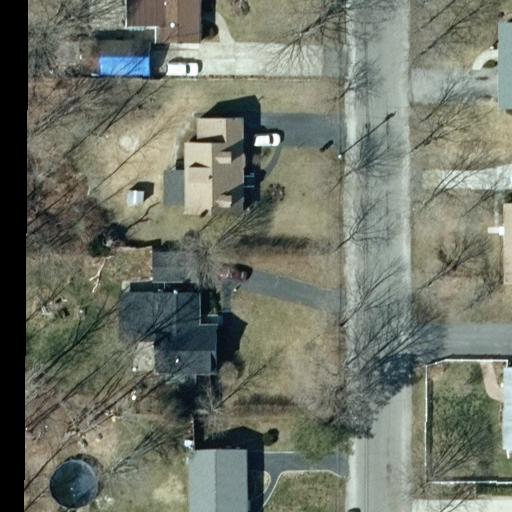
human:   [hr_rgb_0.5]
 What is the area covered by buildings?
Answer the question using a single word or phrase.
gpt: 1015m2

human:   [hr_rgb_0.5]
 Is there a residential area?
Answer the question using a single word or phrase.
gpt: yes

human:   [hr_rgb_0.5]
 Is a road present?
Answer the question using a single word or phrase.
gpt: yes

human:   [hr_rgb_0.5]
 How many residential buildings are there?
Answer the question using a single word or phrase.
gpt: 8

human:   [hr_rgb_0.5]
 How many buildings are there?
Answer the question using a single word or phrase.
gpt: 8

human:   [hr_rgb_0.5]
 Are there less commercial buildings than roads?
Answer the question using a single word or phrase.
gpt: yes

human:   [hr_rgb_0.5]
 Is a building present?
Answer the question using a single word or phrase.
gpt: yes

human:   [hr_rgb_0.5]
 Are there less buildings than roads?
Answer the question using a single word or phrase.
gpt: no

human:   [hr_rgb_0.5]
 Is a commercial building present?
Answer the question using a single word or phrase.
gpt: no

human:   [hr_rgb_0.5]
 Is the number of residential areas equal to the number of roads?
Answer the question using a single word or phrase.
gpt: yes

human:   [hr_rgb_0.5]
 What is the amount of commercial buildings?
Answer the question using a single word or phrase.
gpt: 0

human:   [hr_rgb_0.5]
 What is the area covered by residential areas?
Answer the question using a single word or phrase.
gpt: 4525m2

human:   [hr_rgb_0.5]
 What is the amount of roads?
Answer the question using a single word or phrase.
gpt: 1

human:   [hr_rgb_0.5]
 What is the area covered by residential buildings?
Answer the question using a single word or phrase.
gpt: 1015m2

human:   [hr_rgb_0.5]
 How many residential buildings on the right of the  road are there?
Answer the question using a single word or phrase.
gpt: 3

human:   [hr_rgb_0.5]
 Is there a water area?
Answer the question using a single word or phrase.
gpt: no

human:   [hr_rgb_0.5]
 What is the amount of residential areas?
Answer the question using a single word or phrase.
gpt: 1

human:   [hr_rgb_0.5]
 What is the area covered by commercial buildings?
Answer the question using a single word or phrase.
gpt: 0m2

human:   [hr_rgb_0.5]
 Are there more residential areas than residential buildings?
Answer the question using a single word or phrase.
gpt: no

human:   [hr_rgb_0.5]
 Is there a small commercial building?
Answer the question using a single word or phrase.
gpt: no

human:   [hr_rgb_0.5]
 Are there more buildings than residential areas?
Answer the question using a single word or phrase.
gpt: yes

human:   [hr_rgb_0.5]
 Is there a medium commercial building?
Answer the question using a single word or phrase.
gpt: no

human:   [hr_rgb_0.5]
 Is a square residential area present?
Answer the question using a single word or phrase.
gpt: no

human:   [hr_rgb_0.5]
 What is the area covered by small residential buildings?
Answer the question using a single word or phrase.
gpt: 121m2

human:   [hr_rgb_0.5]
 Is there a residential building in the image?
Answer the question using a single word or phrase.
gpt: yes

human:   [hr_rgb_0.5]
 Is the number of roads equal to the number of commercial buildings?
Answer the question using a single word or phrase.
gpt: no

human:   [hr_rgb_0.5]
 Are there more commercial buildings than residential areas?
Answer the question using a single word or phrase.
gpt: no

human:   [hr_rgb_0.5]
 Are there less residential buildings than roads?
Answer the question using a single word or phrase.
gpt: no

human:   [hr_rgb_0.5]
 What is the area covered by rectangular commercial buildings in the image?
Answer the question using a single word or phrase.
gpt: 0m2

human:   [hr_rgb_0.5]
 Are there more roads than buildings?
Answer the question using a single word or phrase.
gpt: no

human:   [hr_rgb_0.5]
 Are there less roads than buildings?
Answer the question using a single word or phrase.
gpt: yes

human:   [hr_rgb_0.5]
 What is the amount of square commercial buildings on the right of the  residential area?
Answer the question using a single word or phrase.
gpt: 0

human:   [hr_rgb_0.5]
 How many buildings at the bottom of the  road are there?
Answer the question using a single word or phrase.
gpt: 2

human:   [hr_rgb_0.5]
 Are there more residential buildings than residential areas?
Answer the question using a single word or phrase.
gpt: yes

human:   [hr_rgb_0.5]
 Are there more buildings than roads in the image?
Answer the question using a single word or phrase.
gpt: yes

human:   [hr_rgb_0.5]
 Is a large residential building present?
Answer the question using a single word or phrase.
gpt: no

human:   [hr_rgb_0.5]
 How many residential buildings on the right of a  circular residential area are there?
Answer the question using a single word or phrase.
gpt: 0

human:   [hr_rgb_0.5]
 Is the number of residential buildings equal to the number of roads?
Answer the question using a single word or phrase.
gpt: no

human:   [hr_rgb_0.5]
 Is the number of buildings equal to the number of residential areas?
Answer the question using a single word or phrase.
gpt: no

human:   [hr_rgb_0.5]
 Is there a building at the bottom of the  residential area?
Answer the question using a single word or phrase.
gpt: no

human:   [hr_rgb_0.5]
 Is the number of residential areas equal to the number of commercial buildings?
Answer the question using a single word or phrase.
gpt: no

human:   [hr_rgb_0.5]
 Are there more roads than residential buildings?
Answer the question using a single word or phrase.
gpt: no

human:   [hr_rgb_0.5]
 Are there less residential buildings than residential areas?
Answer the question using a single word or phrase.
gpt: no

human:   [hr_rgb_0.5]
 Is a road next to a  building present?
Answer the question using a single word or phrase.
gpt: yes

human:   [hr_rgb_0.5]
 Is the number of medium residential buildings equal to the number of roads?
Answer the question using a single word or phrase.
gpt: no

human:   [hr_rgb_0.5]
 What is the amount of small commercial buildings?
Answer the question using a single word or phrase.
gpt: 0

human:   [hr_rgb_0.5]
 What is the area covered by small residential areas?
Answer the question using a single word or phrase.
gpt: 0m2

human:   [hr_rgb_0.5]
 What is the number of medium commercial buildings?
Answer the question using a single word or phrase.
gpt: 0

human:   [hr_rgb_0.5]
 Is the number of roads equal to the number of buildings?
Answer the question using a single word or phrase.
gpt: no

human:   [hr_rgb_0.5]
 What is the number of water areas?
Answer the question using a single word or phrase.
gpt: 0

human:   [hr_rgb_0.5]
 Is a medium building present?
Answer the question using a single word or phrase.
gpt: yes

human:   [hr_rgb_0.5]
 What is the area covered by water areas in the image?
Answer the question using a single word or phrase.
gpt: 0m2

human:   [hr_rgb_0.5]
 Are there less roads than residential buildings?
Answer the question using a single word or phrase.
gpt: yes

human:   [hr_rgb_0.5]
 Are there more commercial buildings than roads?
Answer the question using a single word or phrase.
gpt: no

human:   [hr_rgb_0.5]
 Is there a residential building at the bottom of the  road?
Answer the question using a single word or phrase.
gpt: yes

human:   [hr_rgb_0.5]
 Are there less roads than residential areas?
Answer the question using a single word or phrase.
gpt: no

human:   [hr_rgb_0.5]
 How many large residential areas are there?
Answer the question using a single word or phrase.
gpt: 1

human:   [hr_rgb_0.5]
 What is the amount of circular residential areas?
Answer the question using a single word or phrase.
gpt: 0

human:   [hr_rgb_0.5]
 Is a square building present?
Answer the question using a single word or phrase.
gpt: no

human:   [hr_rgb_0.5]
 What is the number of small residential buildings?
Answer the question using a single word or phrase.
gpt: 3

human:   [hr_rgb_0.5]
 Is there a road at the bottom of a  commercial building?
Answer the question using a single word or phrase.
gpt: no

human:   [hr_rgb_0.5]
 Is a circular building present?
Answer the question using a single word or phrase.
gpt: no

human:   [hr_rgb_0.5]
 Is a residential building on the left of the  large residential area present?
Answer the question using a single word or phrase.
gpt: yes

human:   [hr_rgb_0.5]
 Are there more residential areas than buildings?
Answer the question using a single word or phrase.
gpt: no